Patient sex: F
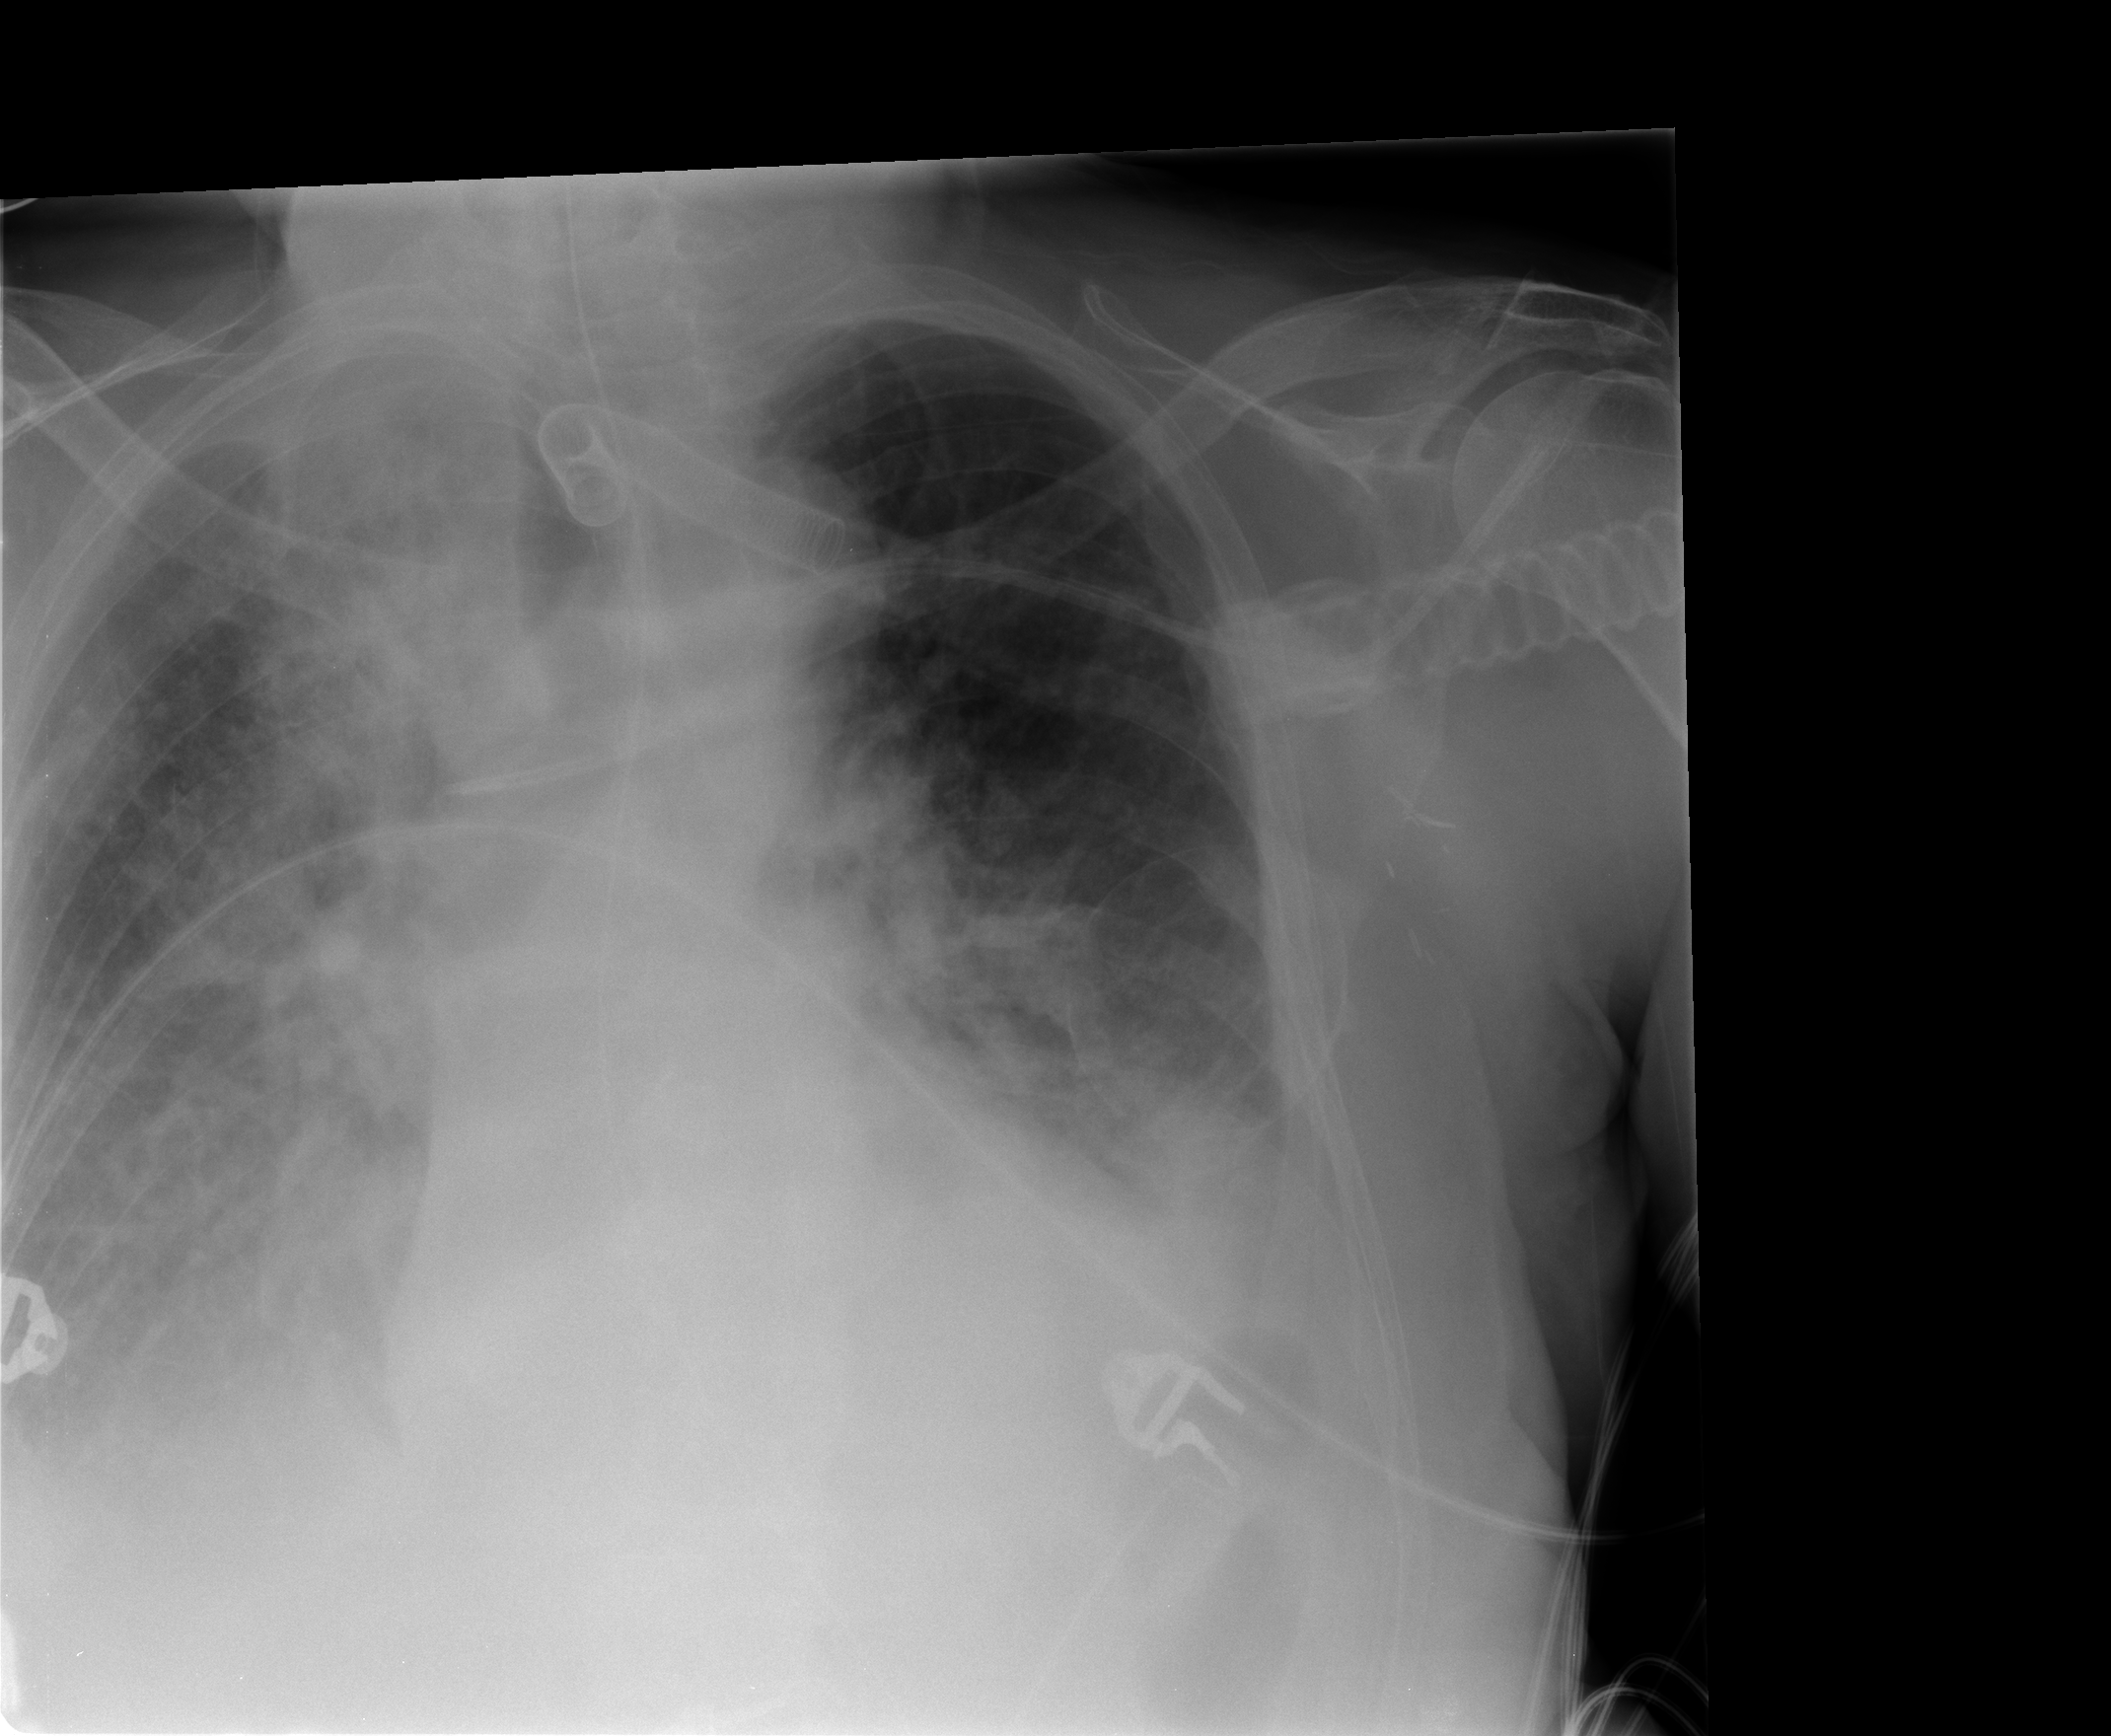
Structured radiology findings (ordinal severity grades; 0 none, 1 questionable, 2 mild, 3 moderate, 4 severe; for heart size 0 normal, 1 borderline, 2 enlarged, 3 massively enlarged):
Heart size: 2
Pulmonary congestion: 1
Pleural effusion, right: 2
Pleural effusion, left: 2
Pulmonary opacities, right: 4
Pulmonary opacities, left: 3
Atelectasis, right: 2
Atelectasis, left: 2